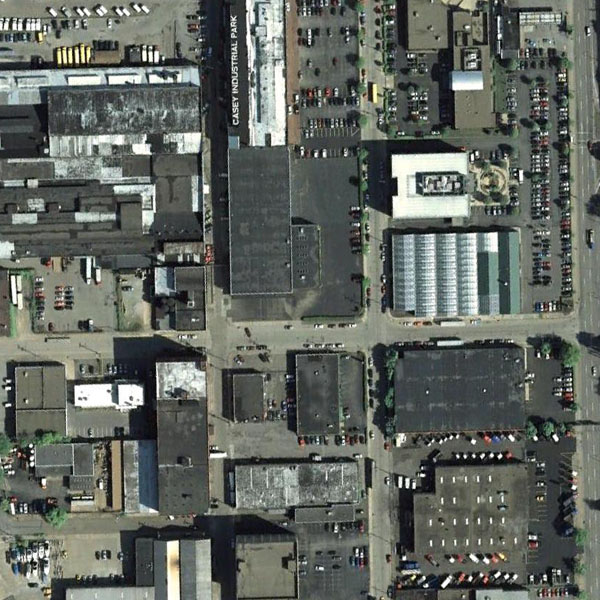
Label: Industrial